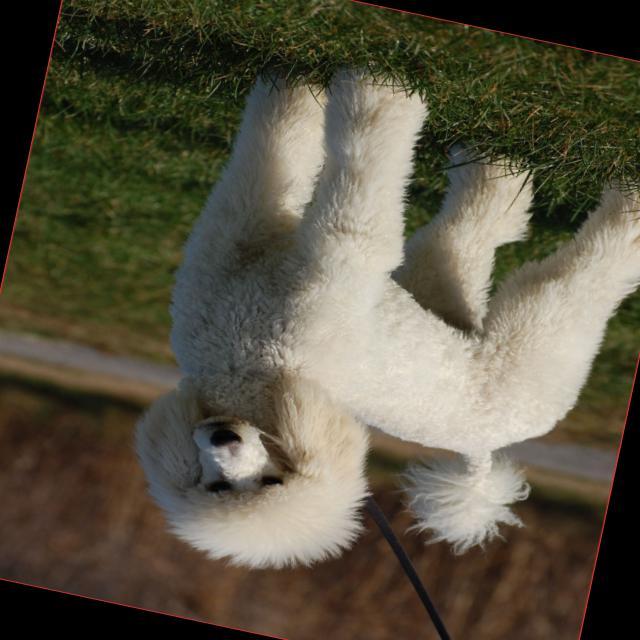
Healthy canine skin — no visible lesions, inflammation, or abnormalities. The skin and coat appear normal.